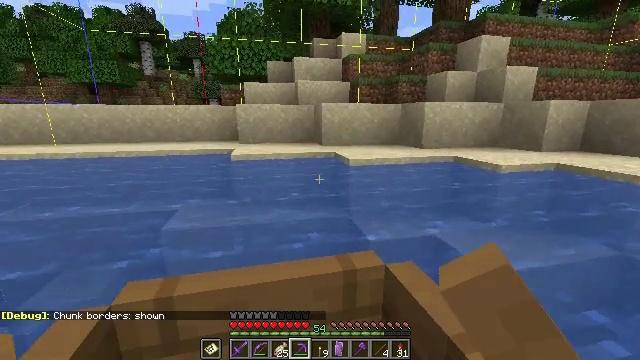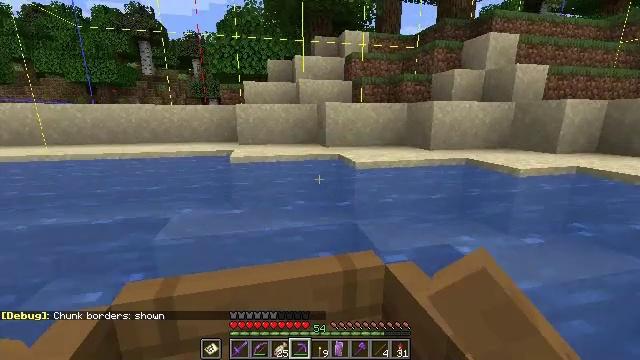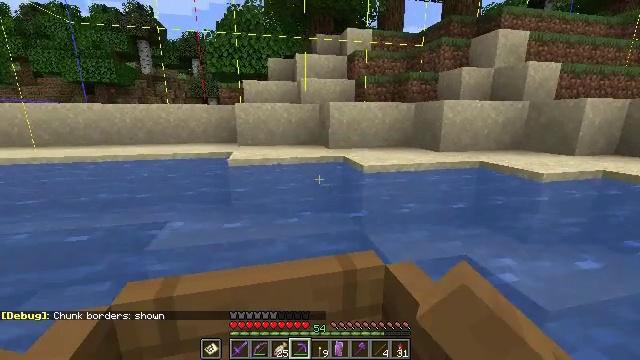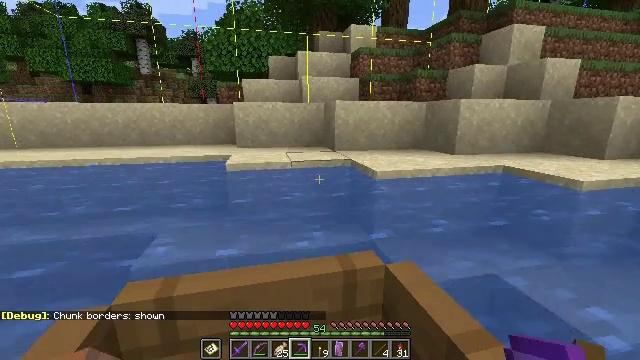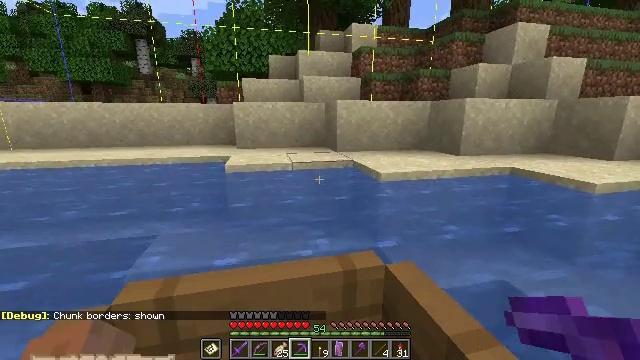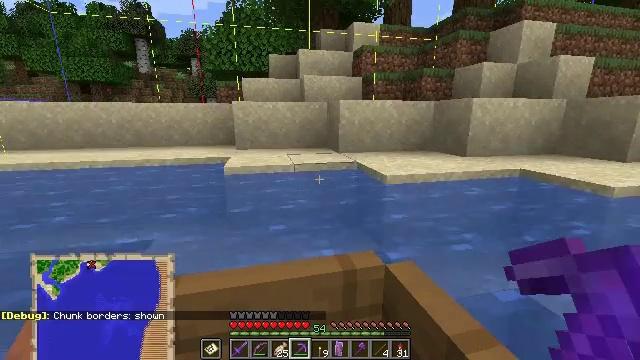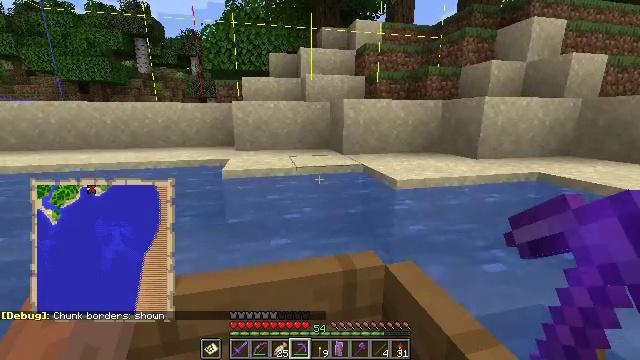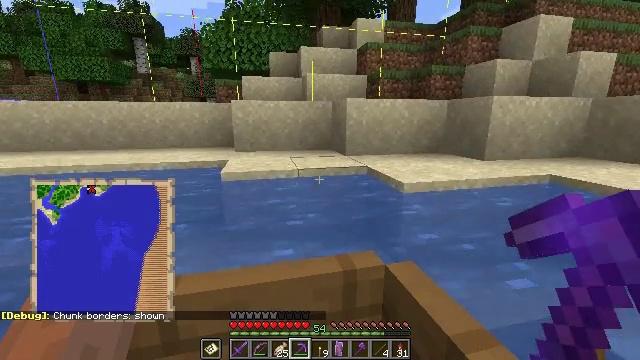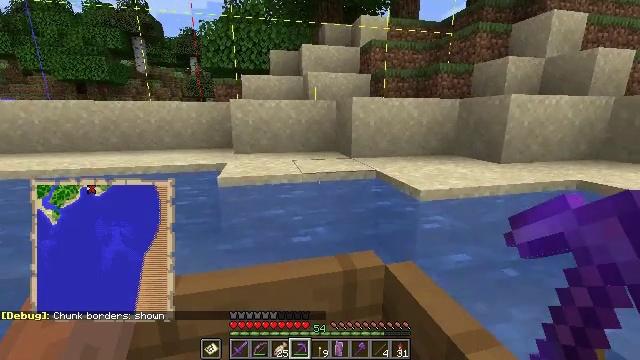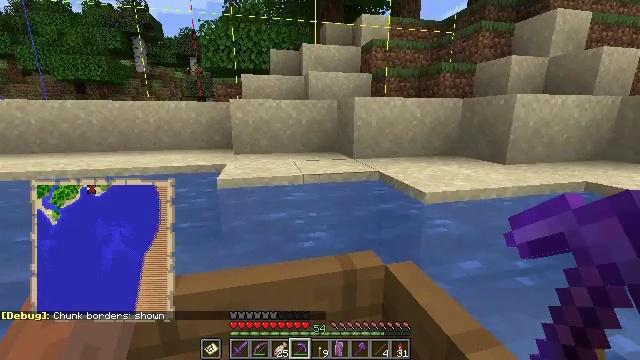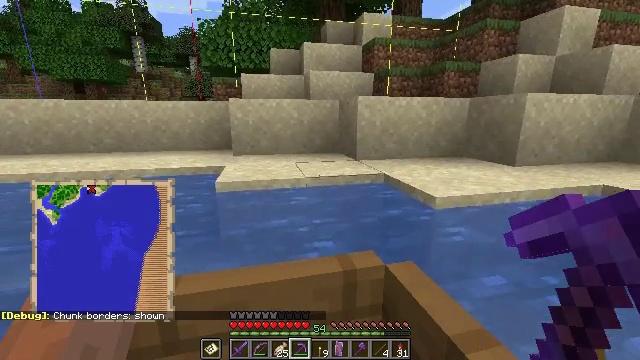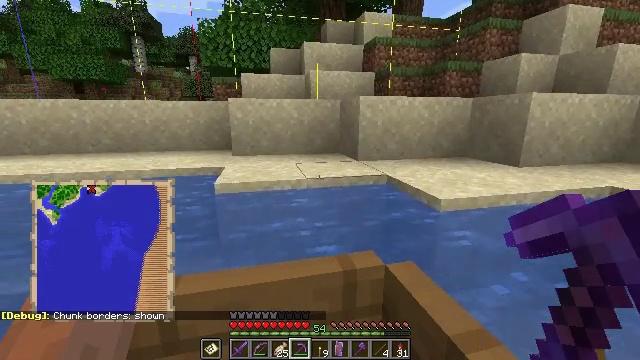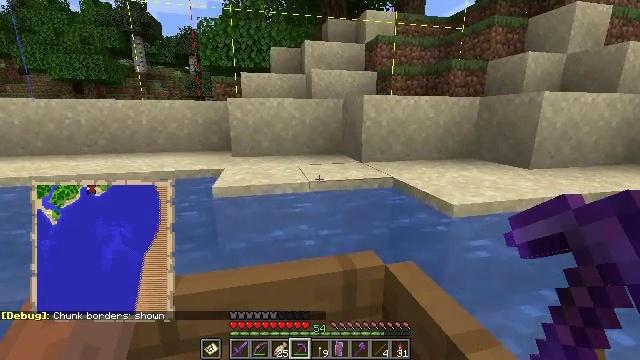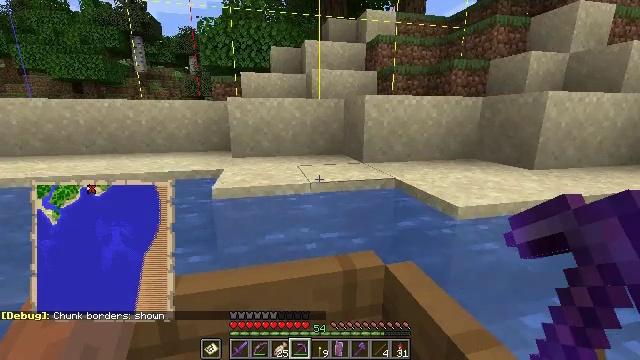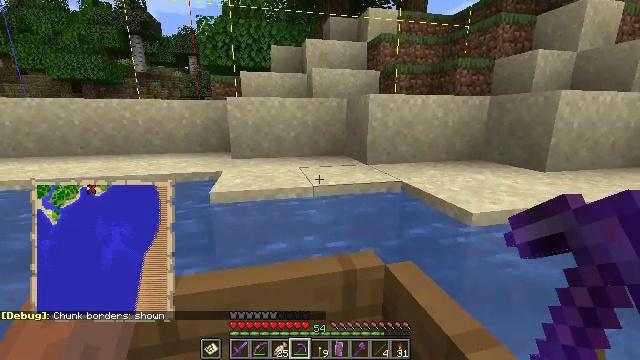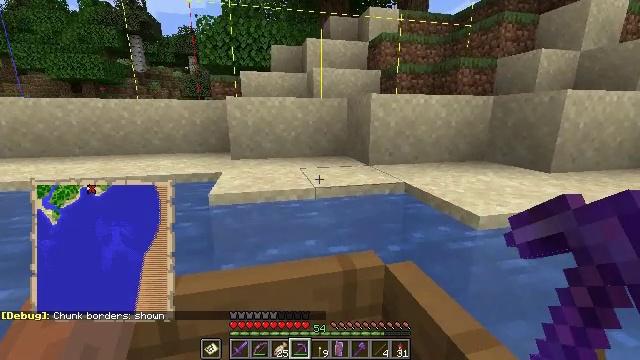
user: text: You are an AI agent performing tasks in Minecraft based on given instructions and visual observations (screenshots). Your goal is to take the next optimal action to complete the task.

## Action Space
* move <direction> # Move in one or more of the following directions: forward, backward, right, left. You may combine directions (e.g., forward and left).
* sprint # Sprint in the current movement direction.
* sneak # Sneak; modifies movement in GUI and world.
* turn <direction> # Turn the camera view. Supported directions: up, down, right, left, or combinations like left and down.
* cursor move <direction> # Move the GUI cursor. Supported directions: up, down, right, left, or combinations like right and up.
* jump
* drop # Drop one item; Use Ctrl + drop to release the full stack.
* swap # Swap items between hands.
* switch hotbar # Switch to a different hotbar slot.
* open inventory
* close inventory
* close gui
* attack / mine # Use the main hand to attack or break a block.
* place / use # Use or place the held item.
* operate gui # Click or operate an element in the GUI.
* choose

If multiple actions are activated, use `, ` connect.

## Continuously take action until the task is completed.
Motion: motion action
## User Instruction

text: Dig up some sand.
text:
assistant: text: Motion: move forward
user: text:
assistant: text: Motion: no_op
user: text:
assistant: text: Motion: no_op
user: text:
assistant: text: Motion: no_op
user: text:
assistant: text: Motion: no_op
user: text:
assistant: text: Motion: no_op
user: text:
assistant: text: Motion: no_op
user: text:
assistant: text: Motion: no_op
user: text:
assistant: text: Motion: no_op
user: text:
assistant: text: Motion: no_op
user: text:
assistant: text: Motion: no_op
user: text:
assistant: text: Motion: no_op
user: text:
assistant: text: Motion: no_op
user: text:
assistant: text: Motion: no_op
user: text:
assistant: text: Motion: no_op
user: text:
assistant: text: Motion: no_op
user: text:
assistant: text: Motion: no_op
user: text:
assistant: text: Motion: no_op
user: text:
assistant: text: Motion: no_op
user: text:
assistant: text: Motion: no_op
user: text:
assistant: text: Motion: no_op
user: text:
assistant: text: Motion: no_op
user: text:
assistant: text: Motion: no_op
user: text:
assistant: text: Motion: no_op
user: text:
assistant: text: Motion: no_op
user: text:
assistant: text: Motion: turn left
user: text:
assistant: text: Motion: no_op
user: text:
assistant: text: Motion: no_op
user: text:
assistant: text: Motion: no_op
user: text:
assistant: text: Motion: no_op